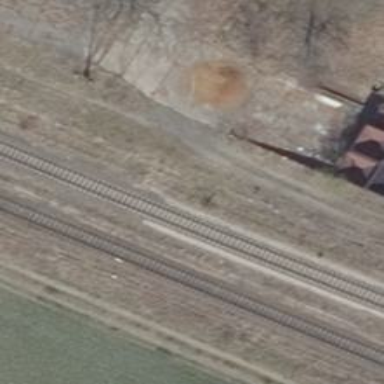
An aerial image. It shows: Track road with grade3 tracktype.